Question: I have gone over a silly amount of forum posts and questions here. while i would love to take this advice: <URL> I suppose i just don't trust 'them' as much as this community.
so, I ask, is this a 'negligible leak' if it only seems to happen once when i push a view onto the root view controller?

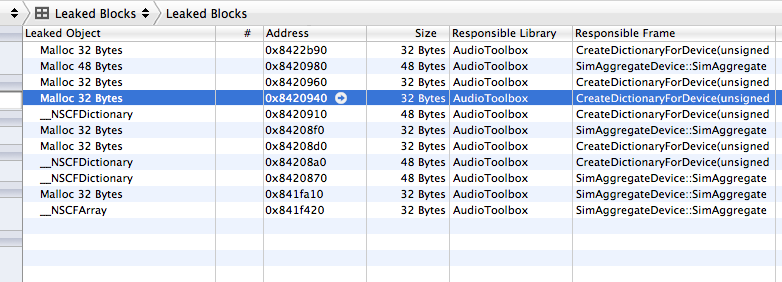
Answer: The core audio libraries have always given me unfixable memory leaks. Just ignore them because they are Apple's fault.
There's 416 bytes leaked there but if it only happens once then it's nothing to worry about.
With my code, the AVAudioPlayer class leaks each time I call the play method. It's rubbish. Luckily it's only a small leak.